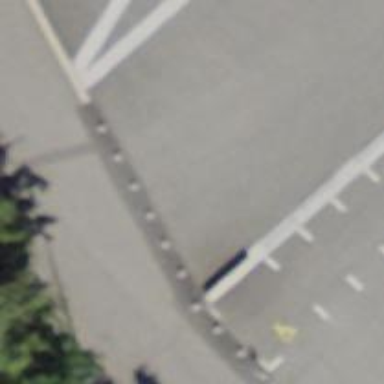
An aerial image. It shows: Bollard.